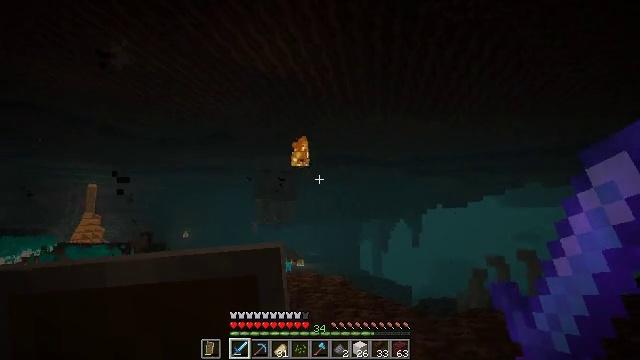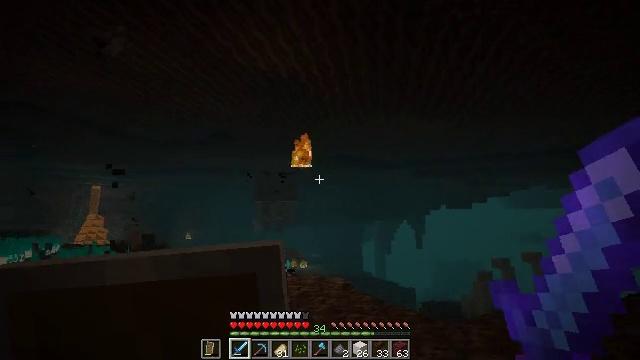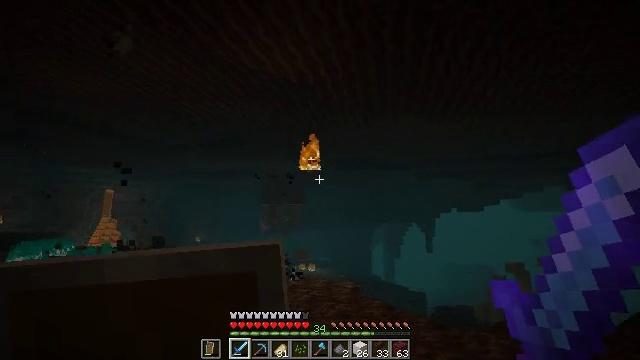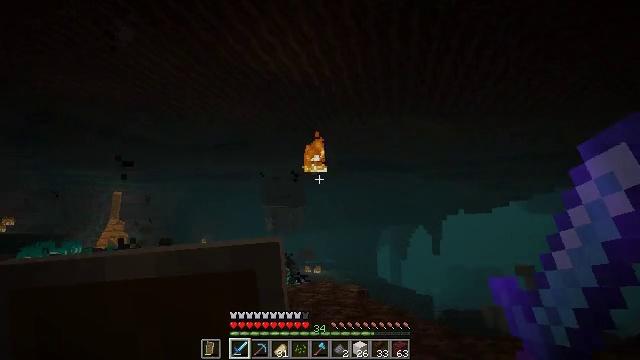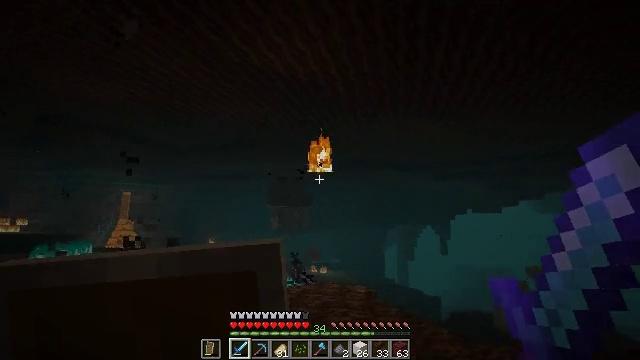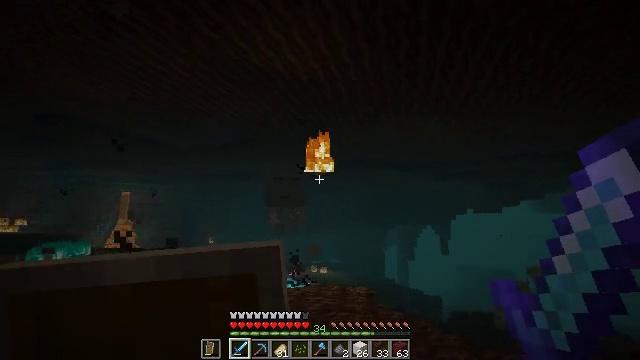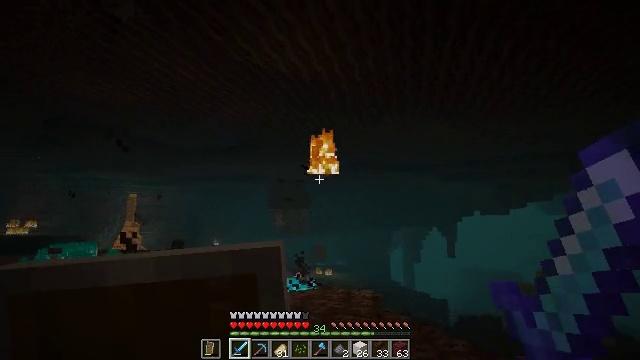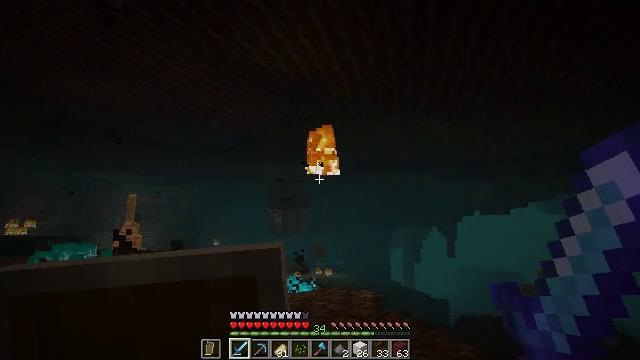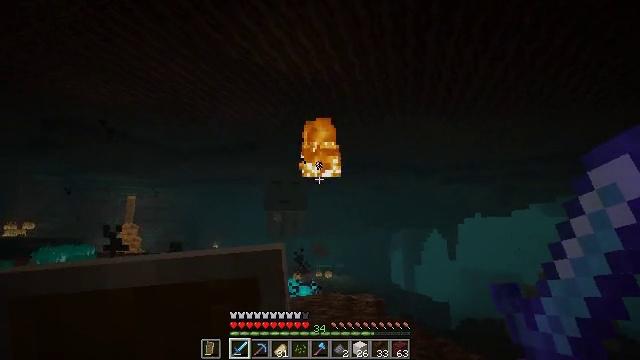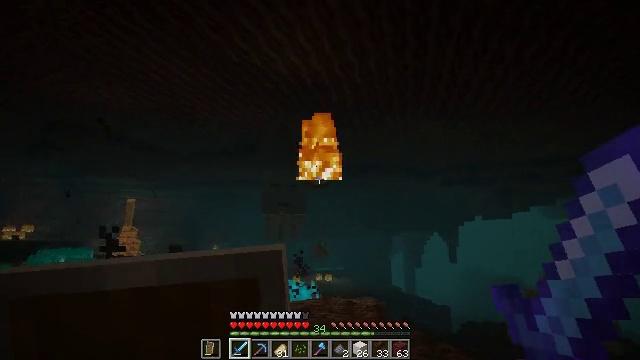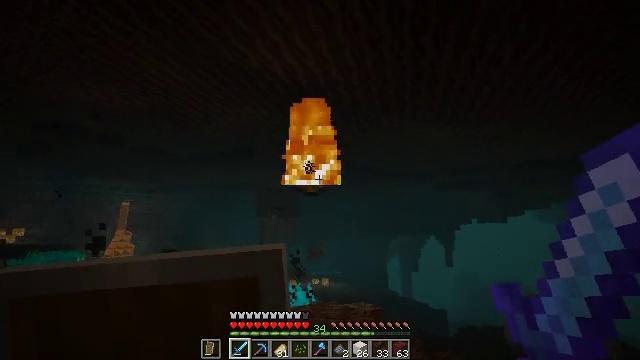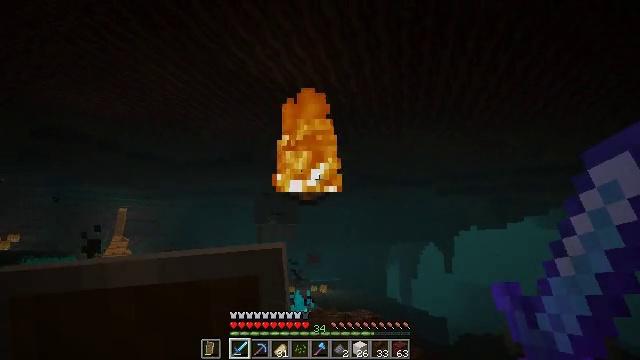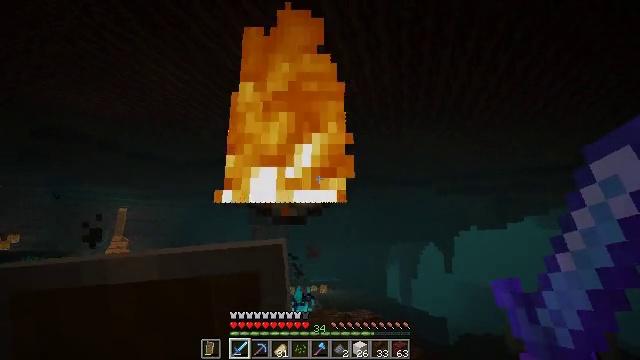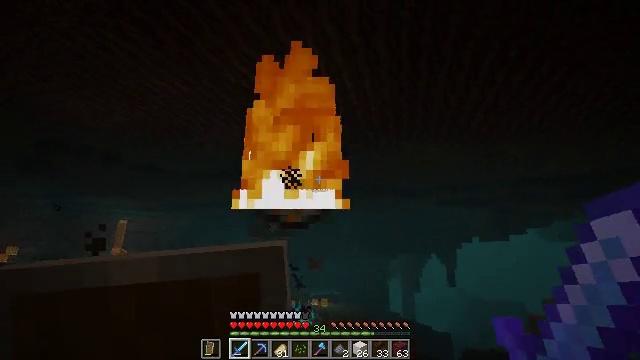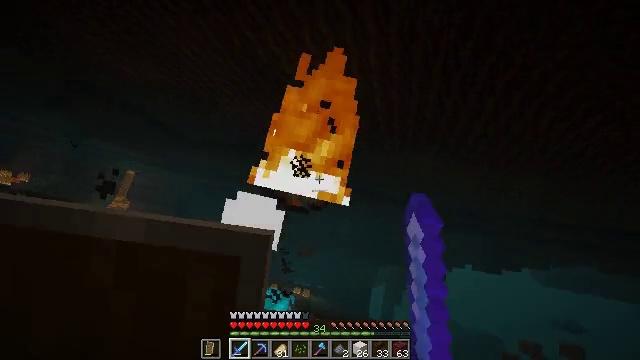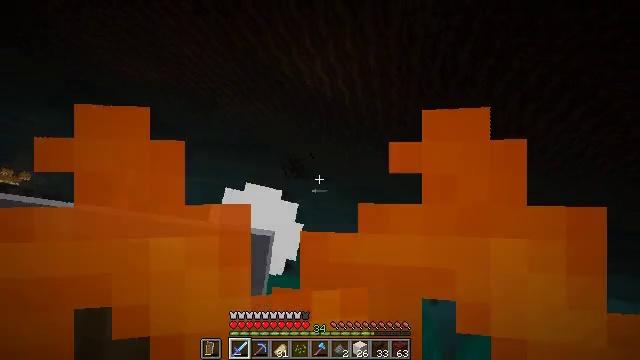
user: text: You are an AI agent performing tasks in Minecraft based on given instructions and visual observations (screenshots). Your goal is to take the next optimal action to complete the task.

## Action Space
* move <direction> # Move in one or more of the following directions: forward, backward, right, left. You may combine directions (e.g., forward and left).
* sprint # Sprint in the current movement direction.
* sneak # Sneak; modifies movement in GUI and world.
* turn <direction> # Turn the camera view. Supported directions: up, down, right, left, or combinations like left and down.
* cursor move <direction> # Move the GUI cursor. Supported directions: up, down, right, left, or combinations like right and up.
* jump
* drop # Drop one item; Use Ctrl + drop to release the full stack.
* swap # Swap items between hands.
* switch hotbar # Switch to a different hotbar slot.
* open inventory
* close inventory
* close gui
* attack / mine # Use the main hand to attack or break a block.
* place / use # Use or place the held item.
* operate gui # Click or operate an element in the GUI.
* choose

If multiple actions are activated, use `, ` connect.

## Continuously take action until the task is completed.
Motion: motion action
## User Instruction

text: Attack the soul fire to put it out.
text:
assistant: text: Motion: move forward
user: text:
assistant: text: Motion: move forward, turn left
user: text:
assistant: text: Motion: move forward, turn left
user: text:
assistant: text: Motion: move forward, turn left
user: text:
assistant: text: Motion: move forward
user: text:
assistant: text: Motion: move forward, turn left
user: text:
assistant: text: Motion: move forward
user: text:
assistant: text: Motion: move forward
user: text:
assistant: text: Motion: move forward
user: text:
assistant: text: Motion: no_op
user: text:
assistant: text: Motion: turn up
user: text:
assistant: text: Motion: no_op
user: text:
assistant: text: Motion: move back, turn up, attack / mine
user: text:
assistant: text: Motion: move back, turn left and down, attack / mine
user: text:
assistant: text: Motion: move back, attack / mine
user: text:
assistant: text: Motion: move back, attack / mine
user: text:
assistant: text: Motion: move back, turn down
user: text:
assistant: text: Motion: move back, turn down
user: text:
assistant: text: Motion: move back
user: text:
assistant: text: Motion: move back
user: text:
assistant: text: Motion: move back
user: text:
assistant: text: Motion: move back
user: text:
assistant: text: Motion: move right
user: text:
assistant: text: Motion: move right
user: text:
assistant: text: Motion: move right
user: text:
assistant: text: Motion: move back and move right, turn down
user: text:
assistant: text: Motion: move back and move right, turn down
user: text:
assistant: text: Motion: move back and move right
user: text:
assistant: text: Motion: move back and move right, turn down
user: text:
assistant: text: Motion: move back and move right, turn down